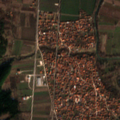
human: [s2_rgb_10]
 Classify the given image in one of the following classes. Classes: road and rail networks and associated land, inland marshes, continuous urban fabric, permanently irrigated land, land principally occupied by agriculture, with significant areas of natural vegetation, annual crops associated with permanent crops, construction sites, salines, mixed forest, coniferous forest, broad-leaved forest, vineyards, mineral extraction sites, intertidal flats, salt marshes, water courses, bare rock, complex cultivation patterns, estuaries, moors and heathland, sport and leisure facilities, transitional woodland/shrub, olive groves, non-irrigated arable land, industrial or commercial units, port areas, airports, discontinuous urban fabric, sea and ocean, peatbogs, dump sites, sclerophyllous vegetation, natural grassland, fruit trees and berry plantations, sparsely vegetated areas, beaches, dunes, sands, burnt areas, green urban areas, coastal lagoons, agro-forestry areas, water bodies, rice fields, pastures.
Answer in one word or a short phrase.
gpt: discontinuous urban fabric, non-irrigated arable land, complex cultivation patterns, land principally occupied by agriculture, with significant areas of natural vegetation, mixed forest